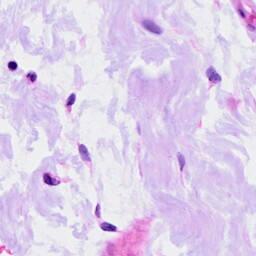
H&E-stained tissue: Ovarian